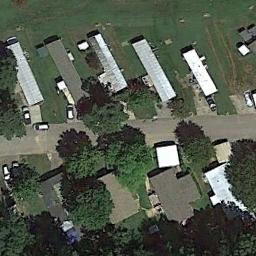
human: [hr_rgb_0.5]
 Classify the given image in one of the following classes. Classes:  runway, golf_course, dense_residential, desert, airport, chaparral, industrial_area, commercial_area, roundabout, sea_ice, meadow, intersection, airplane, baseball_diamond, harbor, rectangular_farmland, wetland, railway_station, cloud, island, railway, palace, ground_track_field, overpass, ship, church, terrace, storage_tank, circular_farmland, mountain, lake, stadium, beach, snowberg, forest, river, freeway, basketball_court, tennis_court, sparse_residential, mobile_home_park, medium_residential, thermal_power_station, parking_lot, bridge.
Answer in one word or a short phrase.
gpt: mobile_home_park